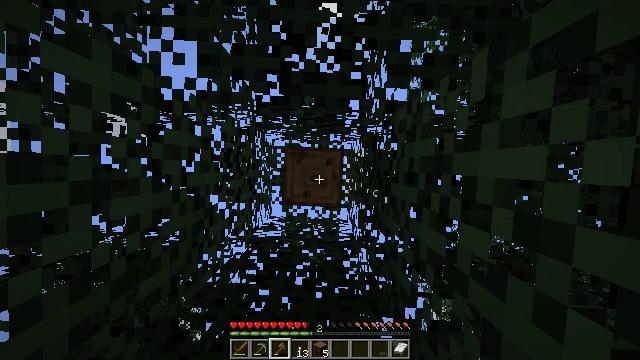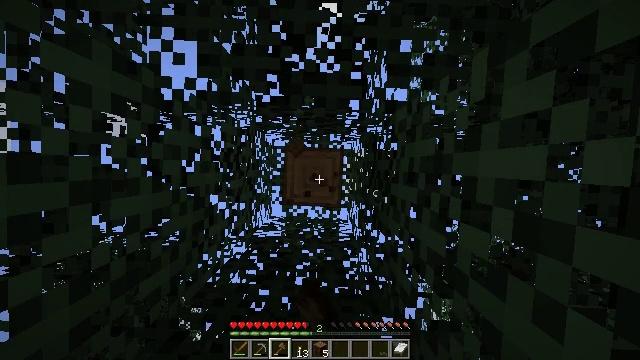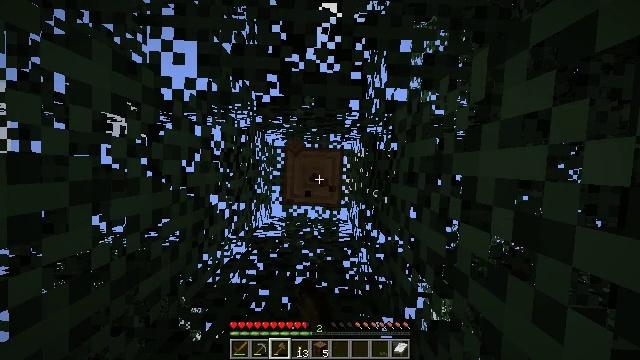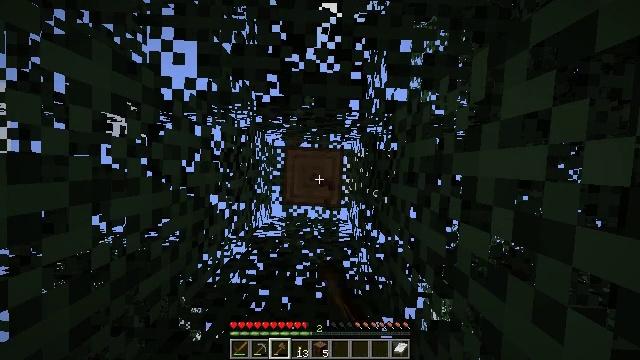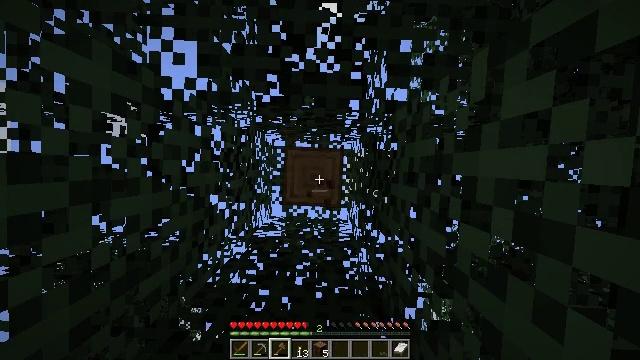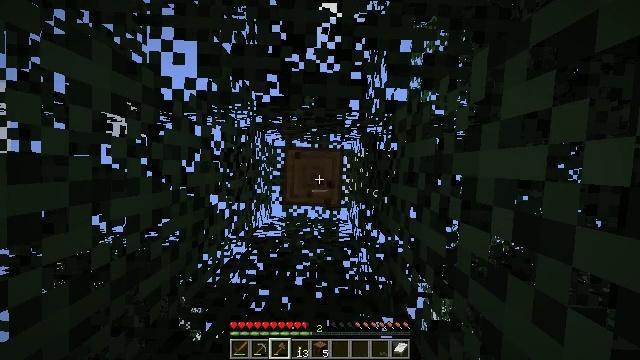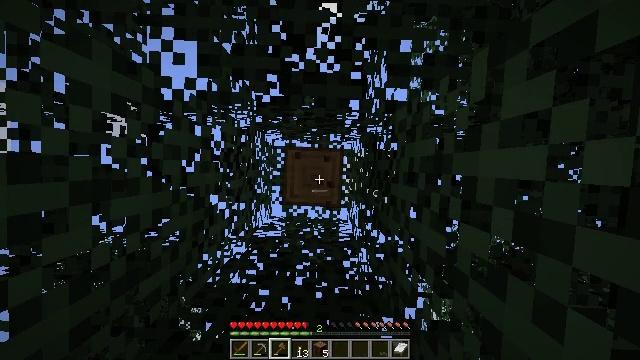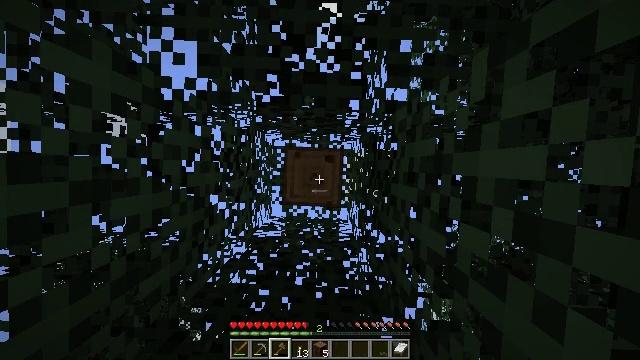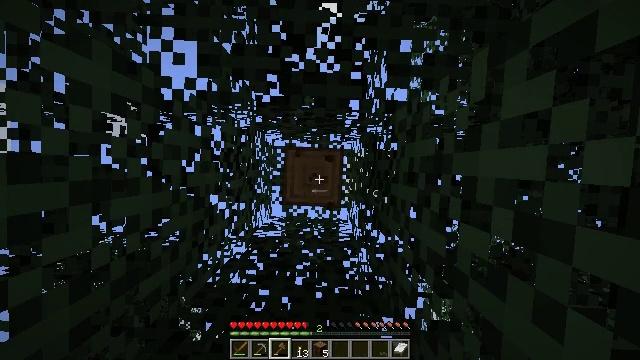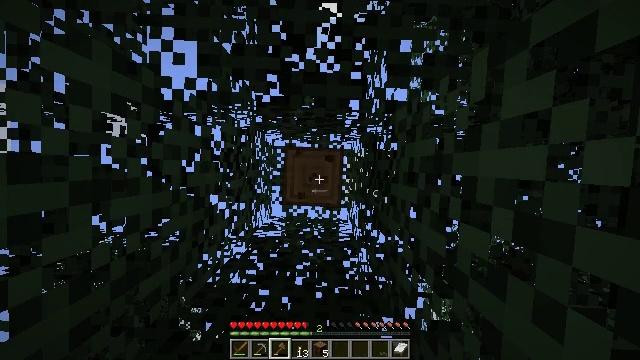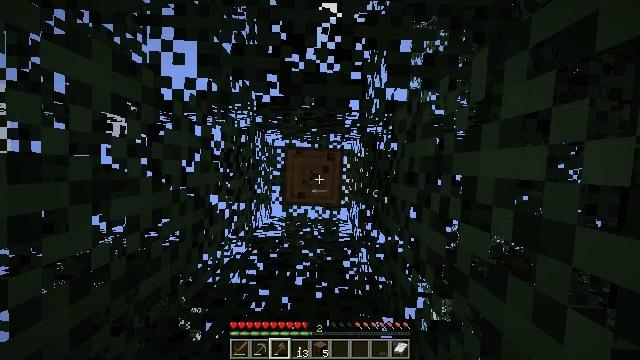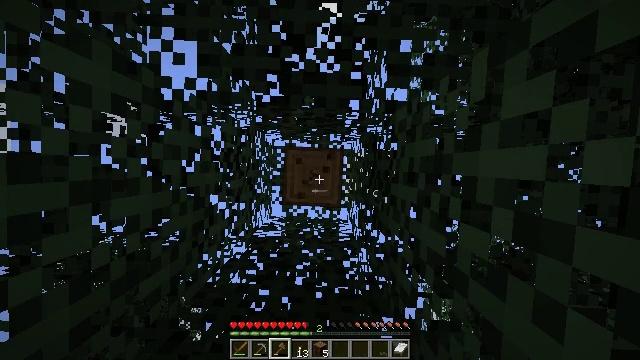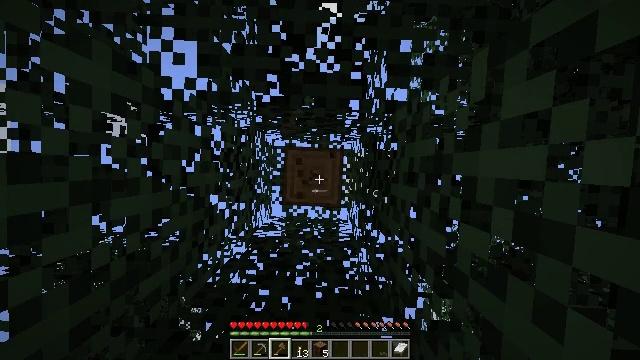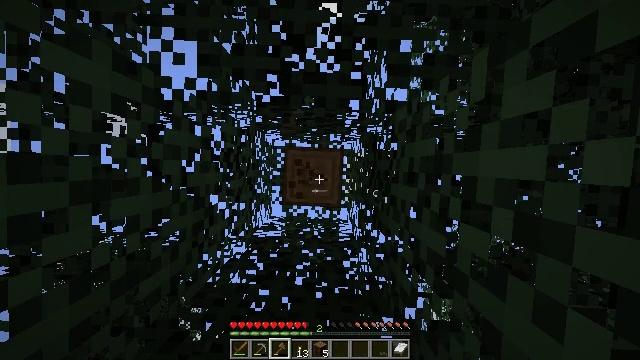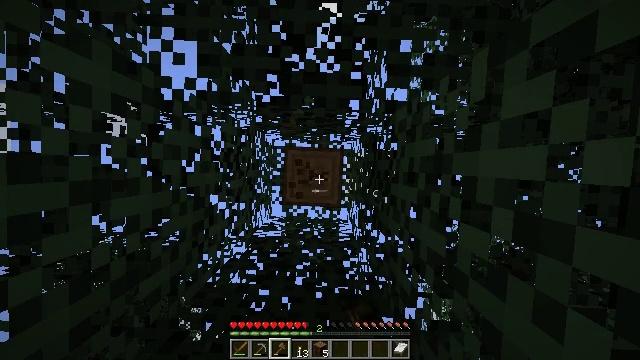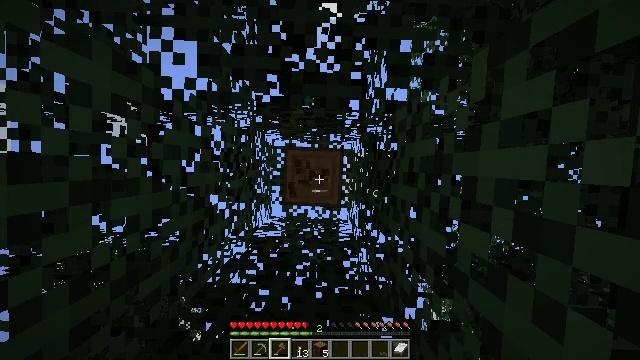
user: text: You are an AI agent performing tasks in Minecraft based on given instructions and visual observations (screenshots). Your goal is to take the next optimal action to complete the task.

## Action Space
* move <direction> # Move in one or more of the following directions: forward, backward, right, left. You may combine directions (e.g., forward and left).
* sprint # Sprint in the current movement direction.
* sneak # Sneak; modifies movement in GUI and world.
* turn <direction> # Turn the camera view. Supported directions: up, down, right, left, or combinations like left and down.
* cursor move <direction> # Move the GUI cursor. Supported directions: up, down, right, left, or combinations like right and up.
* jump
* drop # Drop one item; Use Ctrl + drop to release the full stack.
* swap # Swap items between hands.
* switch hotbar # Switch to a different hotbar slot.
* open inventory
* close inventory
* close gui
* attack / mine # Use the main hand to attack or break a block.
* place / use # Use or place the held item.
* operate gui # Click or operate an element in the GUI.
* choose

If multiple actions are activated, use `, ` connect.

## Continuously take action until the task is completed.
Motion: motion action
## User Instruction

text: Chop down the spruce log.
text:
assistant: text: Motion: attack / mine
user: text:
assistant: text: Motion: attack / mine
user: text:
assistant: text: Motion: attack / mine
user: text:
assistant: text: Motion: no_op
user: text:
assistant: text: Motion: attack / mine
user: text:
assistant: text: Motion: attack / mine
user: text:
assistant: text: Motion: attack / mine
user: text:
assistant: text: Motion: attack / mine
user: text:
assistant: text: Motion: attack / mine
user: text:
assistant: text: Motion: attack / mine
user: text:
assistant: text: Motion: attack / mine
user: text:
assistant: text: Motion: attack / mine
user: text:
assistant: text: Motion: attack / mine
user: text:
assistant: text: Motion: attack / mine
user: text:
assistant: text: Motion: attack / mine
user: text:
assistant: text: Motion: attack / mine
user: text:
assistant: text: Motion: attack / mine
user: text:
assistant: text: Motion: attack / mine
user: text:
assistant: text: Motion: attack / mine
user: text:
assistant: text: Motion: attack / mine
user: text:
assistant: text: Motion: attack / mine
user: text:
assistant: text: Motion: attack / mine
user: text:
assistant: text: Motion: attack / mine
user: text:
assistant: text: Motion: attack / mine
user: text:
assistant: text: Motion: attack / mine
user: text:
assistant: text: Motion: attack / mine
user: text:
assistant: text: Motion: attack / mine
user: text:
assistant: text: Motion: attack / mine
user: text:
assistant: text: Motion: attack / mine
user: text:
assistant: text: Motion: attack / mine